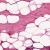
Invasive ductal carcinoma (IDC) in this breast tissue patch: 0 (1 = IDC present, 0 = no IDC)